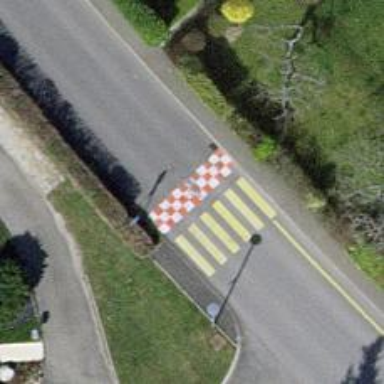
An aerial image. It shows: Traffic hump for calming the traffic.